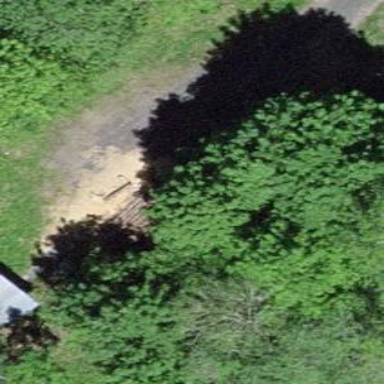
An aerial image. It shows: Shed building.